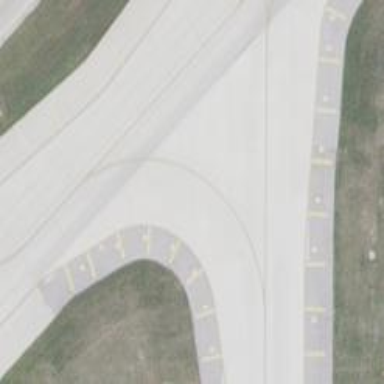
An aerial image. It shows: View of taxiway at the airport.